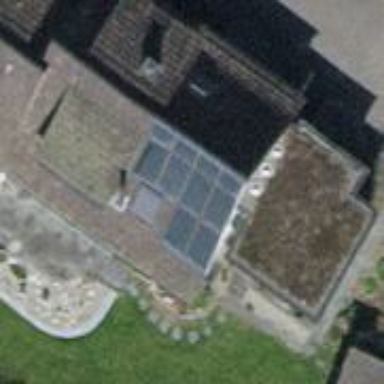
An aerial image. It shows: Semidetached house with gabled roof covered in tiles.